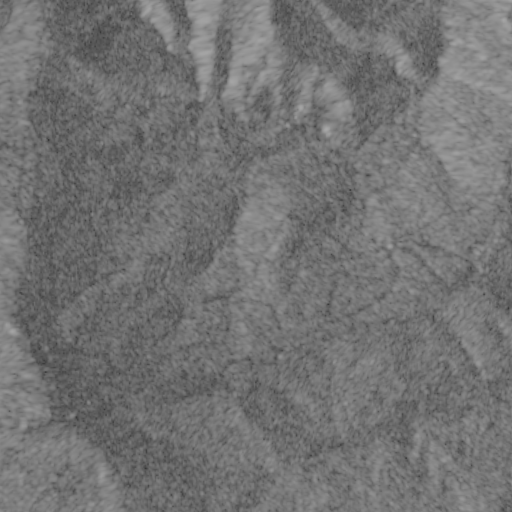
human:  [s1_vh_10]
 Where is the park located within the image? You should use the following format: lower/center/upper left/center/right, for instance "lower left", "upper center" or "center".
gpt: The park is located in the center right of the image.
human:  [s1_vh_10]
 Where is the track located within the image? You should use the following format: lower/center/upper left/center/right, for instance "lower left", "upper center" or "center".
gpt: The track is located in the lower center of the image.
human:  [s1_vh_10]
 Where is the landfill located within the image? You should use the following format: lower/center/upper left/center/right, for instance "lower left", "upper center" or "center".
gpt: There is no landfill in the image.

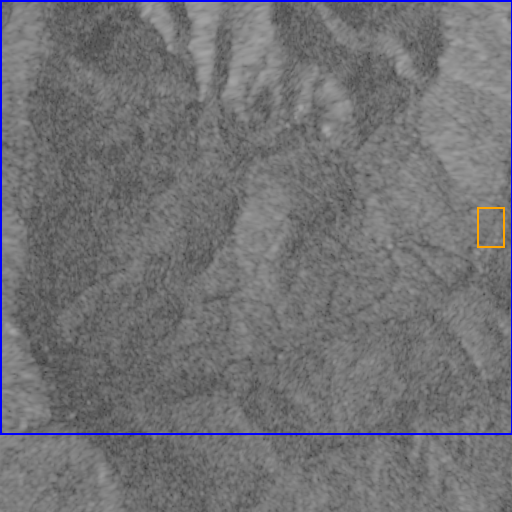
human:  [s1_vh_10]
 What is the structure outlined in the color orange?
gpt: The structure outlined in orange is a parking lot.
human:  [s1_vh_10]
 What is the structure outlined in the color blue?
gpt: The structure outlined in blue is a ski resort.
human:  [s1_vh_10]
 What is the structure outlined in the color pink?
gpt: There is no pink outline.